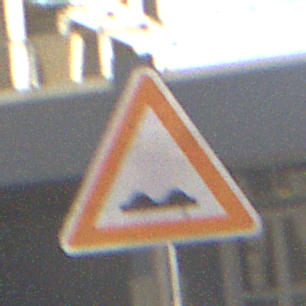
Verkehrszeichen: UnebeneFahrbahn
Umgebung: Outdoor, Urban
Tageszeit: MorningAfternoon
Wetter: PartlyCloudy
Licht: Natural
Jahreszeit: NotSpecified
Kontrast: HighContrast